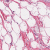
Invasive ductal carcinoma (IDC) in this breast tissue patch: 1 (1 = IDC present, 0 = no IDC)